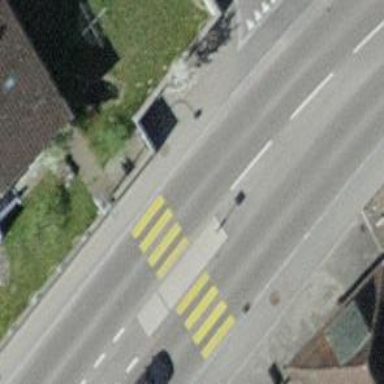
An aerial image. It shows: Marked crossing with zebra stripes on the road.